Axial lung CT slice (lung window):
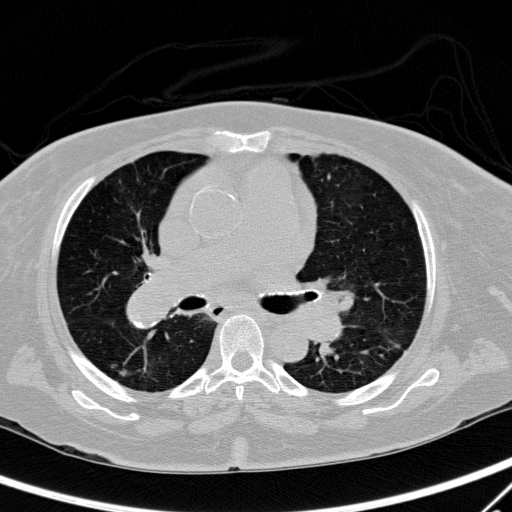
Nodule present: yes
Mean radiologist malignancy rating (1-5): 5